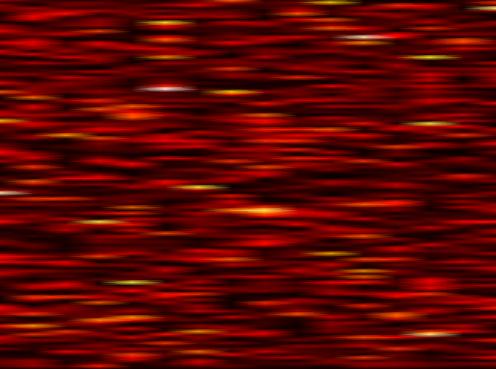
Label: UFMC